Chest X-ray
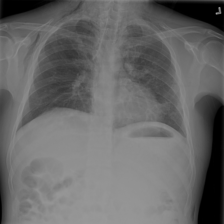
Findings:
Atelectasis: negative
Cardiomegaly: negative
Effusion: negative
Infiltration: negative
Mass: negative
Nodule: negative
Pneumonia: negative
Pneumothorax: negative
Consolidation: positive
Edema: negative
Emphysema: positive
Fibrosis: negative
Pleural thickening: negative
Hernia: negative